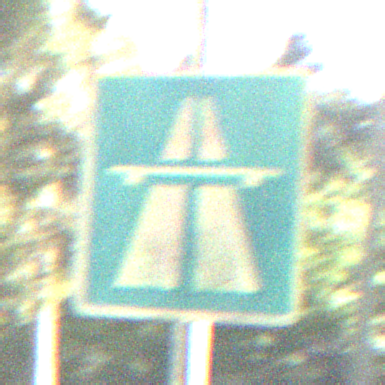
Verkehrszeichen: Autobahn
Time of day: MorningAfternoon
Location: Outdoor (Nature)
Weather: Clear
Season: NotSpecified
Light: Natural